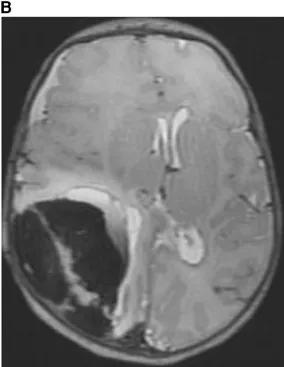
CUS and MRI brain findings of case 2. MRI T2-weighted sequence, axial view.
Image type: radiology (mri)